Question: I have an app that sends notifications to the users. I have recently changed my app name in Xcode (about every way you can change it, "Bundle Name", "Product Name", you 'name' it...) and then changed it all back to the final name.
Now when I send a notification to the phone it doesn't show the final name change in the header section of the Notification Center. Instead, it is showing the name that I changed it from.
(circled in red - this is the part that is showing the old name)

Under the "Info" tab - the fields, "Bundle name" and "Bundle display name" both show the correct final name change.
And under the "Build Settings" tab - the fields, "Product Module Name" and "Product Name" both also show the correct final name change.
Does anyone know if this is a bug or if there is a naming field I'm failing to change for this?
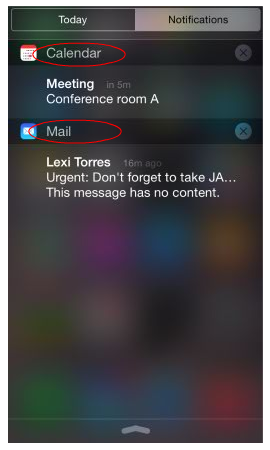
Answer: Rebooting the device or resetting the simulator seems to fix the issue.